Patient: sex M, age 61
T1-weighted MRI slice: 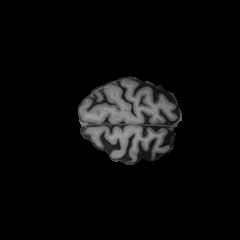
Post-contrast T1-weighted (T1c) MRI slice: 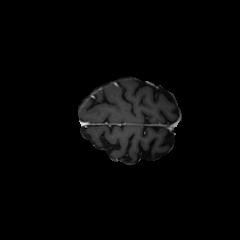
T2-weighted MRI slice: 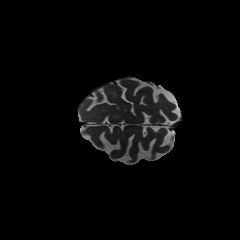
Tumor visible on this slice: no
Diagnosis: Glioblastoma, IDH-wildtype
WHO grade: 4